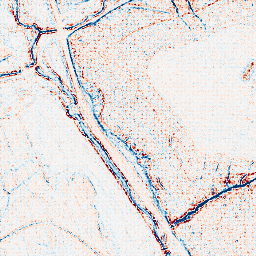
Category: edge_preserving
Decomposition family: bilateral
Decomposition parameters: d: 5
sigma_color: 50
sigma_space: 25
Upsampling method: sinc_hamming
Upsampling parameters: scale: 4
kernel_size: 4
Upsampling scale: 4